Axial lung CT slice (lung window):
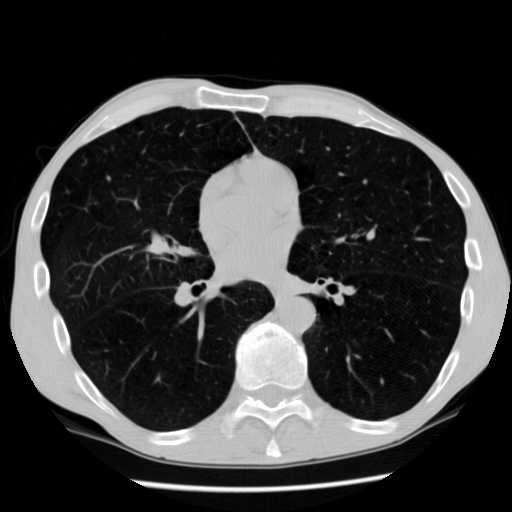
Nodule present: no